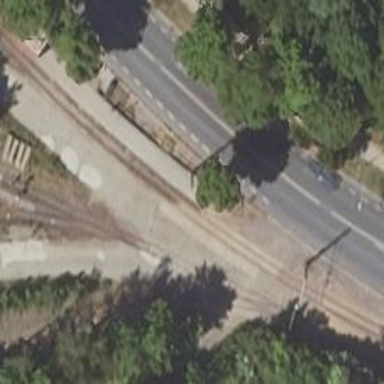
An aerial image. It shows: Tram railway line with electrified contact line.